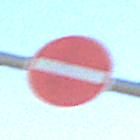
Verkehrszeichen: VerbotDerEinfahrt
Umgebung: Outdoor, Nature
Tageszeit: MorningAfternoon
Wetter: Clear
Licht: Natural
Jahreszeit: Autumn
Kontrast: HighContrast